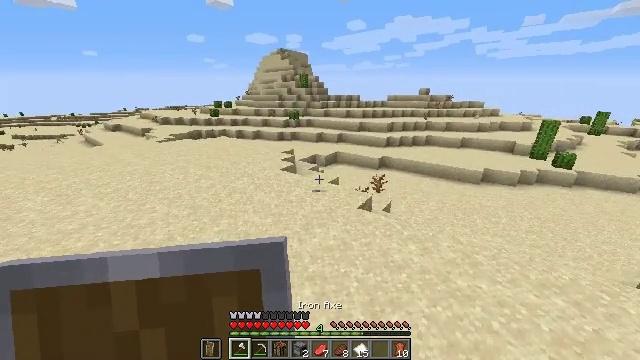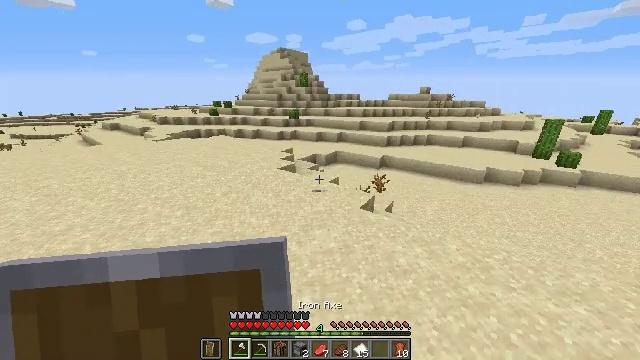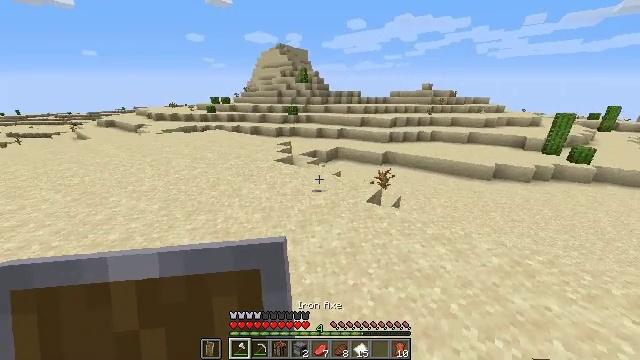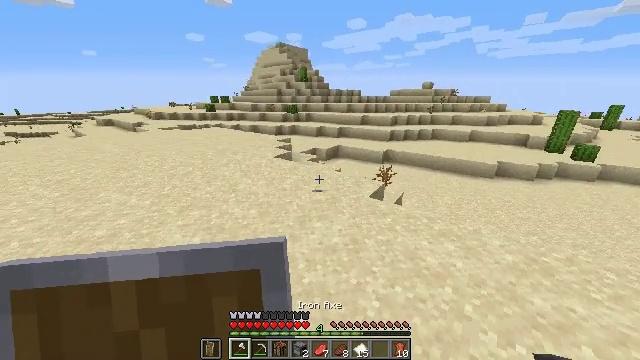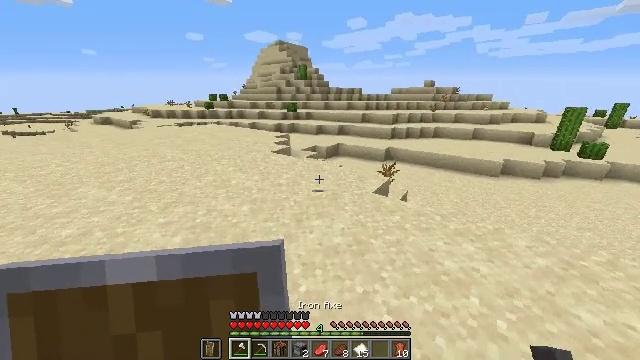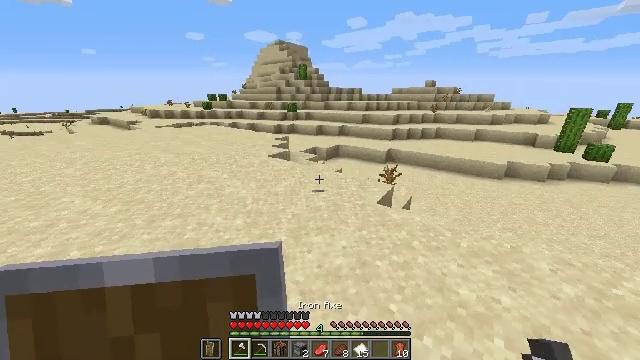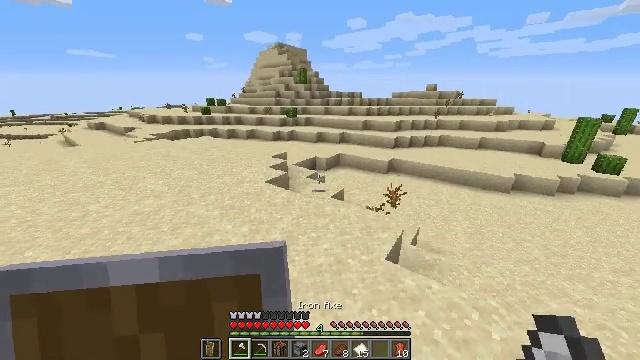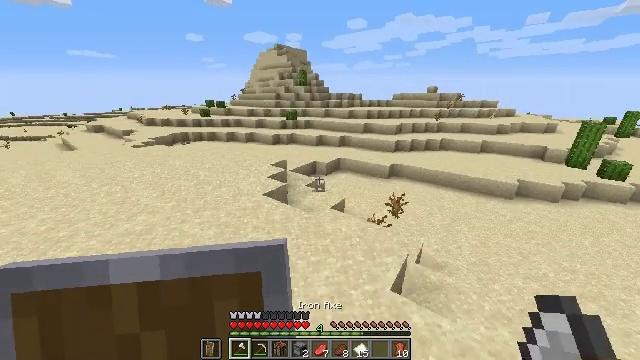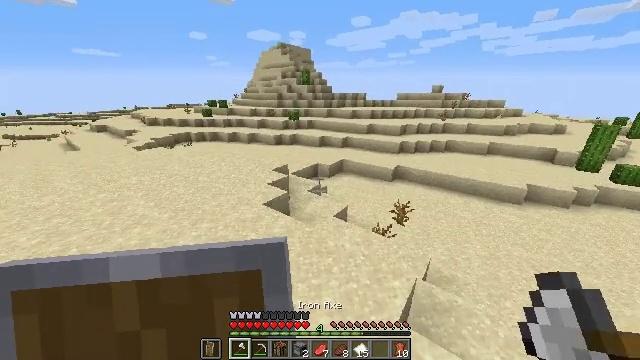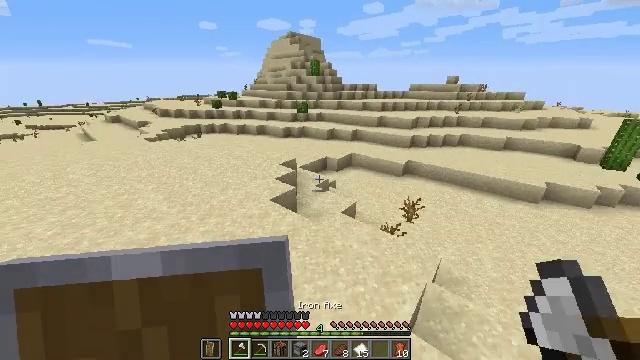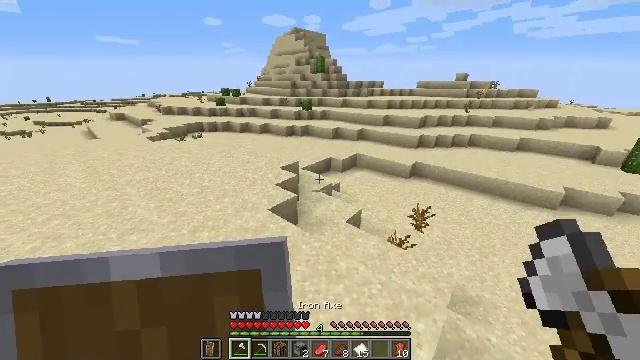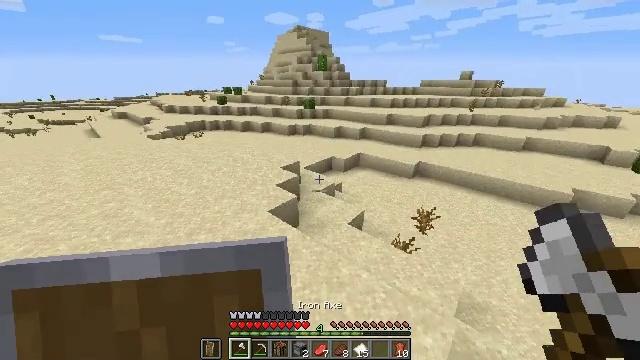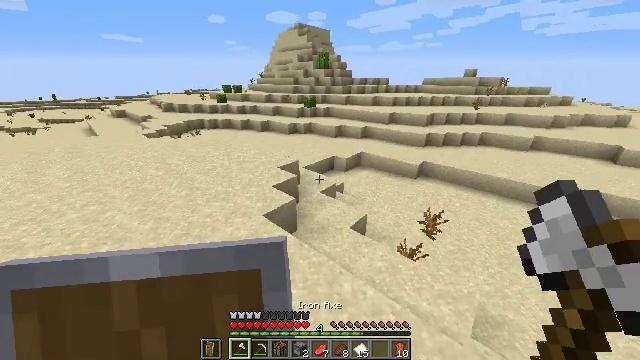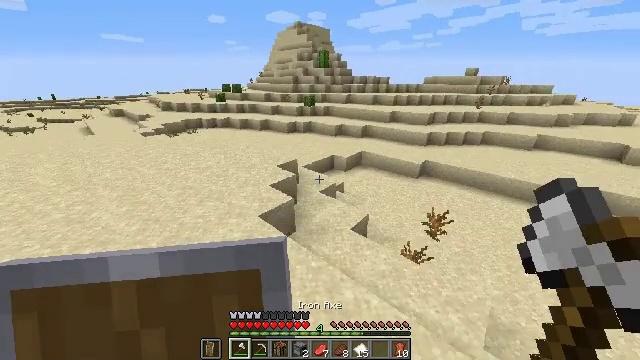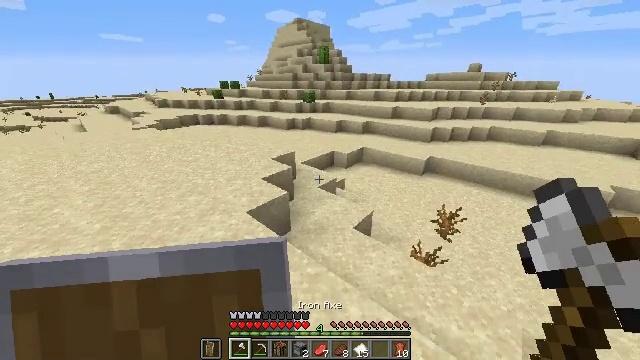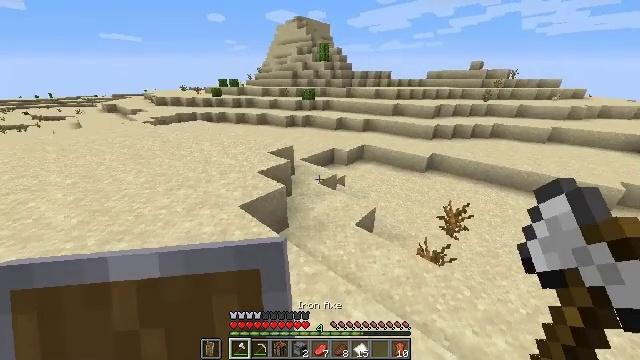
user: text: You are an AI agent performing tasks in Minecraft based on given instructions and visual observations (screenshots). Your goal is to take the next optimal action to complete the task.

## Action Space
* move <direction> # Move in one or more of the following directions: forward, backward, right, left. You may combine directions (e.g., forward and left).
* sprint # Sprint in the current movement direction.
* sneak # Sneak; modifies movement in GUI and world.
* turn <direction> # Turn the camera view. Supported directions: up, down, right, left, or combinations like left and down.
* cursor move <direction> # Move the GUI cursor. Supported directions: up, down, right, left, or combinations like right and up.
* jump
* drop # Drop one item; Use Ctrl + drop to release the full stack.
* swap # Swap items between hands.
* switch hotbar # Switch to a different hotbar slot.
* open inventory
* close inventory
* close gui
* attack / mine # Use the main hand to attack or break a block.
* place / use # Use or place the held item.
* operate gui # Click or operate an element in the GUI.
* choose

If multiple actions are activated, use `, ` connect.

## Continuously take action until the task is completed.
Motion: motion action
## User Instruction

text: Gather a dead bush.
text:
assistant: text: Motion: move forward, sprint, jump
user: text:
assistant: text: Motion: move forward, sprint, jump
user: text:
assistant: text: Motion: move forward, sprint, jump
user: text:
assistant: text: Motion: move forward, sprint, jump
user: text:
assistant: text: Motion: move forward, sprint, jump
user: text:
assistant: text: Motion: move forward, sprint, jump
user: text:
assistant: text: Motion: move forward, sprint, jump
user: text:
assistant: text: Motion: move forward, sprint, jump
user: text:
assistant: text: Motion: move forward, sprint, turn left and down, jump
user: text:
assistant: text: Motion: move forward, sprint, turn left, jump
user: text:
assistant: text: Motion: move forward, sprint, jump
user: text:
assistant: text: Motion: move forward, sprint, jump
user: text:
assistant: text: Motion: move forward, sprint, jump
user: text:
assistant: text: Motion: move forward, sprint, jump
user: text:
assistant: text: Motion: move forward, sprint, jump
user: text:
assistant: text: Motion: move forward, sprint, jump
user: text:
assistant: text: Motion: move forward, sprint, jump
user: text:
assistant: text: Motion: move forward, sprint, jump
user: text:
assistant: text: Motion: move forward, sprint, jump
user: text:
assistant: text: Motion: move forward, sprint, jump
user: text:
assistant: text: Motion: move forward, sprint, jump
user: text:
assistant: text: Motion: move forward, sprint, jump
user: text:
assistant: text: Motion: move forward, sprint, jump
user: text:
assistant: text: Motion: move forward, sprint, jump
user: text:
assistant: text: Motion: move forward, sprint, jump
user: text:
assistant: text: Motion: move forward, sprint
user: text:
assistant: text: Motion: move forward, sprint
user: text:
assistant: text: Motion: move forward, sprint
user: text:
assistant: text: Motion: move forward, sprint
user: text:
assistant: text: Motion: move forward, sprint